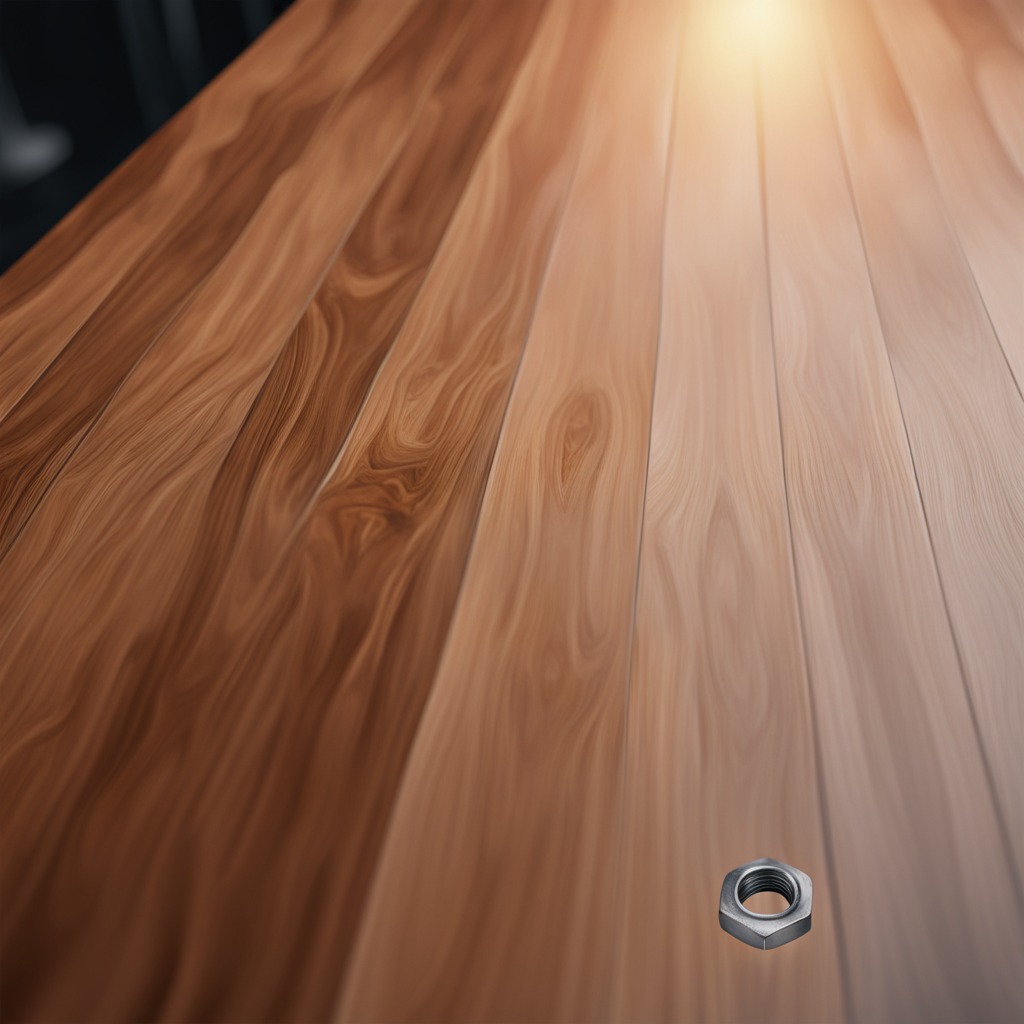
A metal nut is lying on the wooden table in a carpentry studio.